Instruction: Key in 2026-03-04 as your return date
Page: home
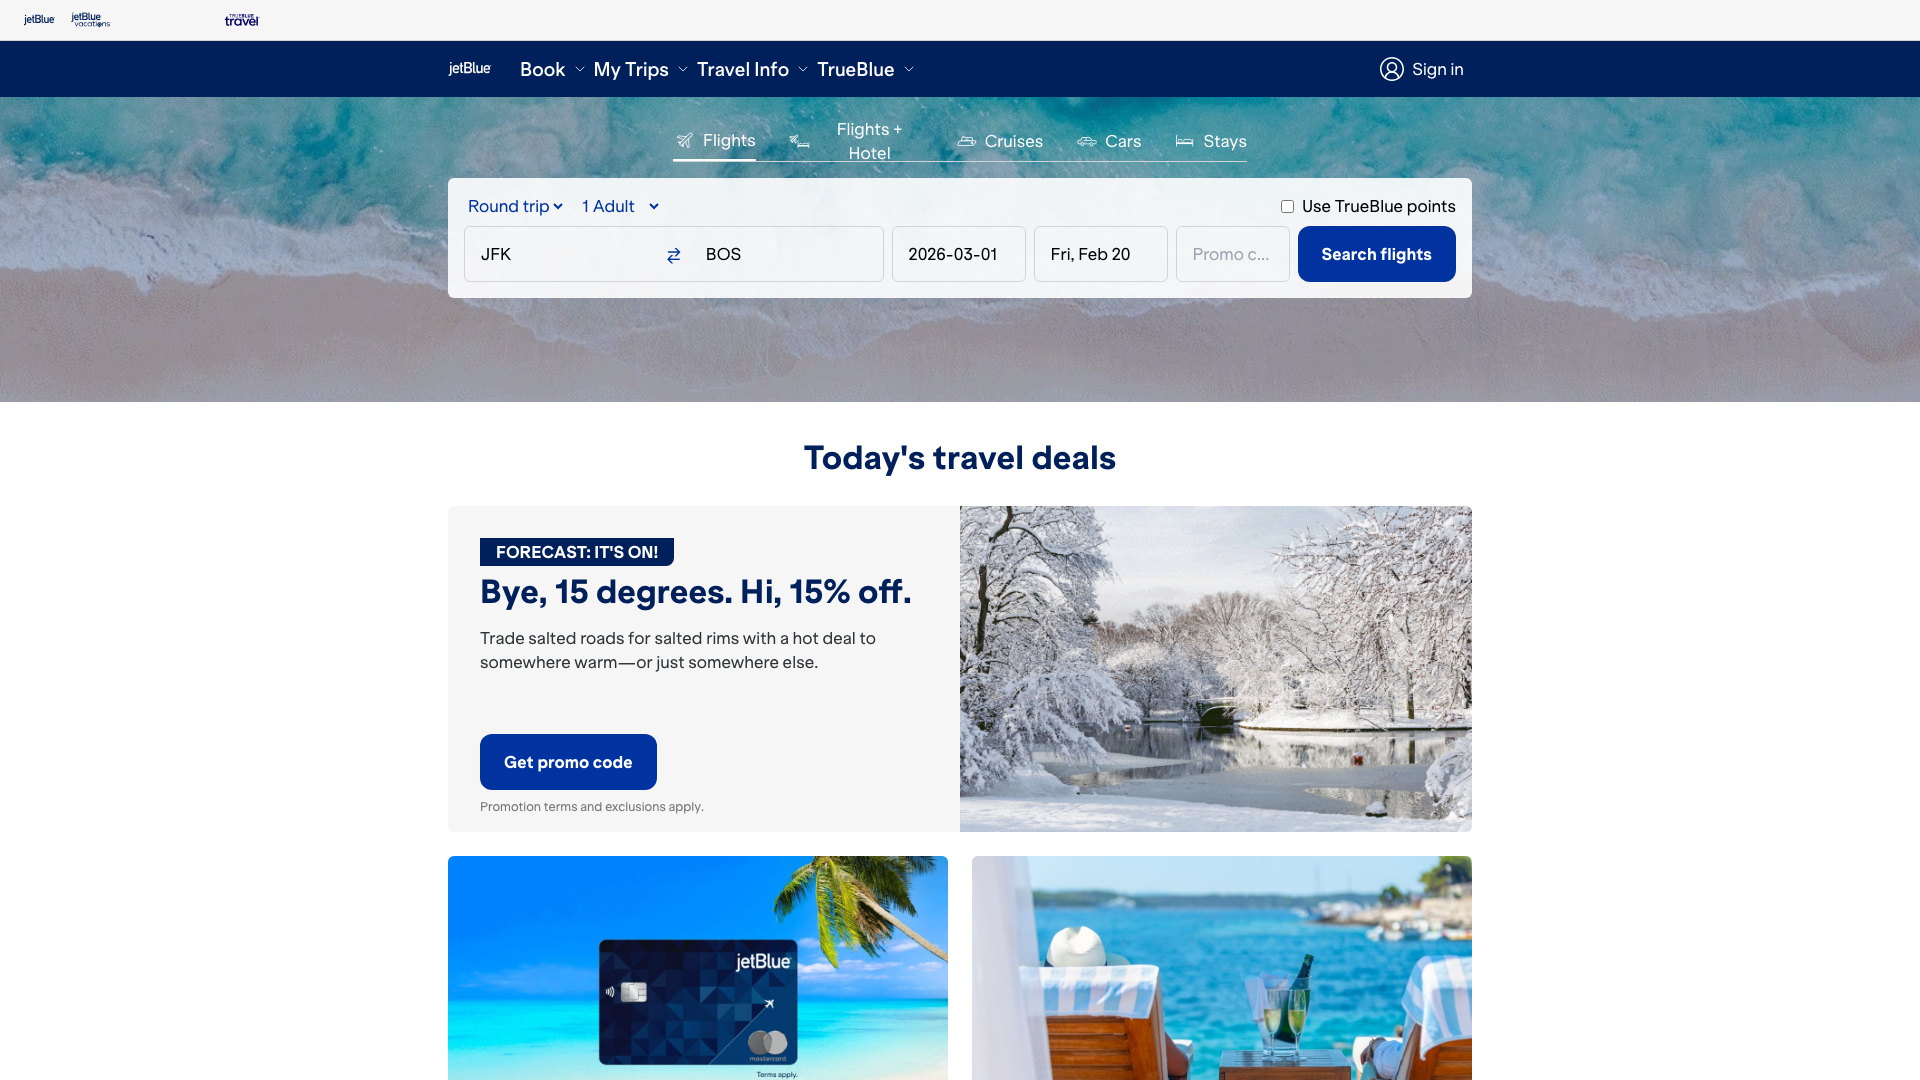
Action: type